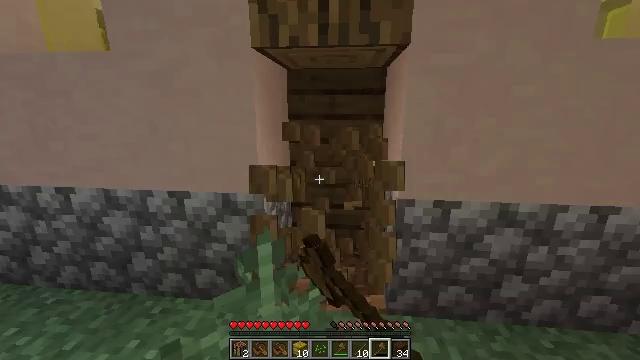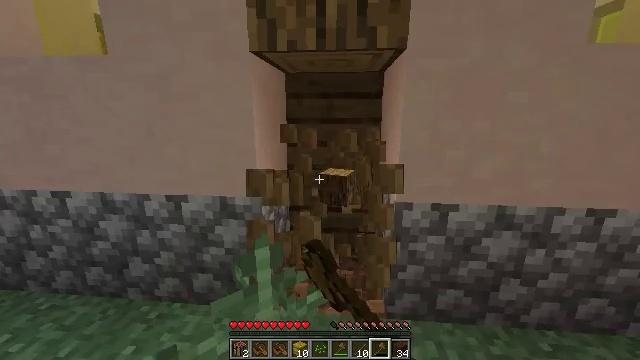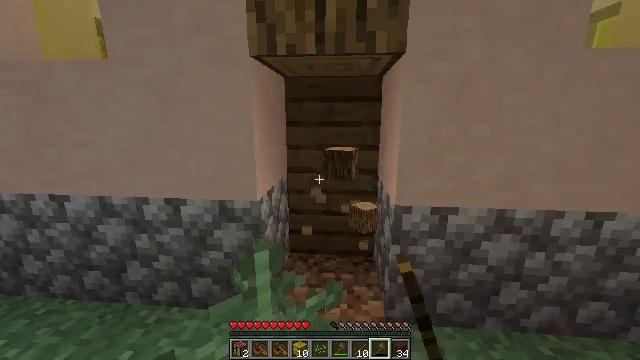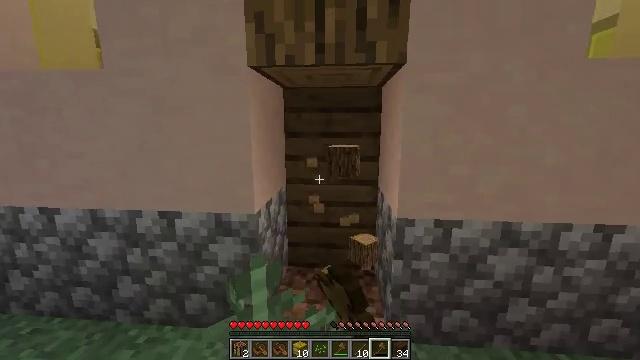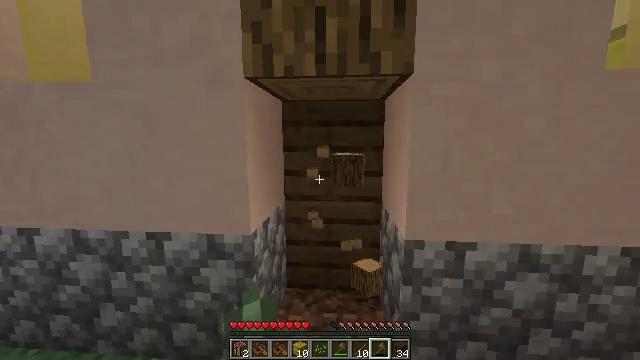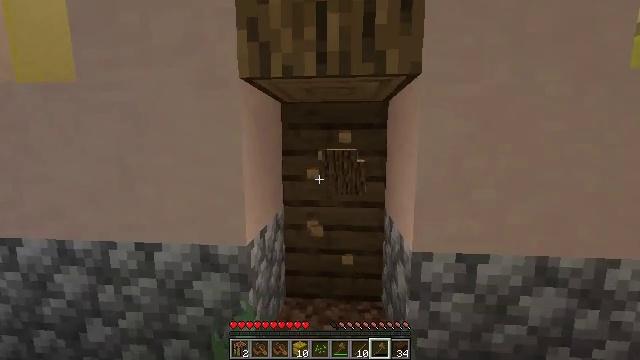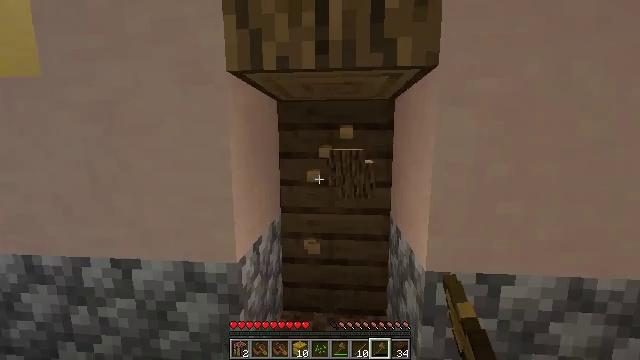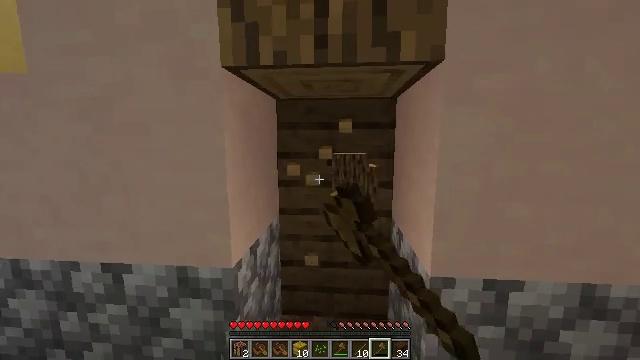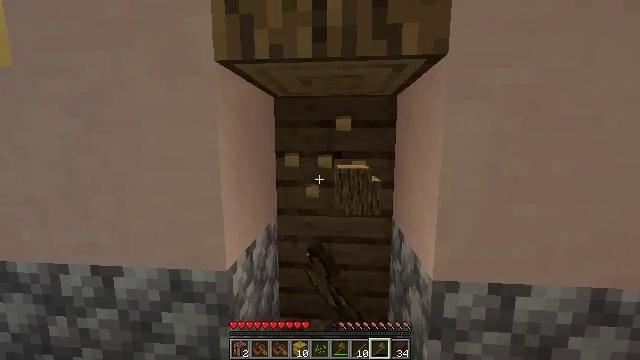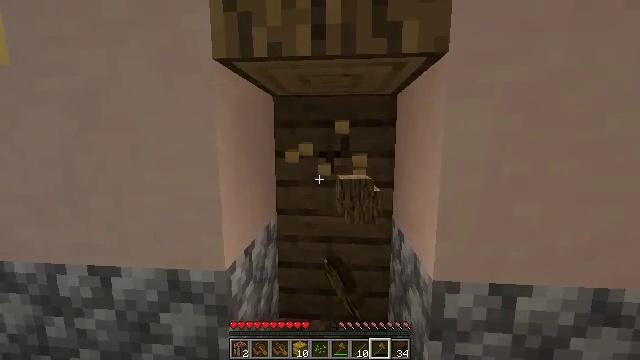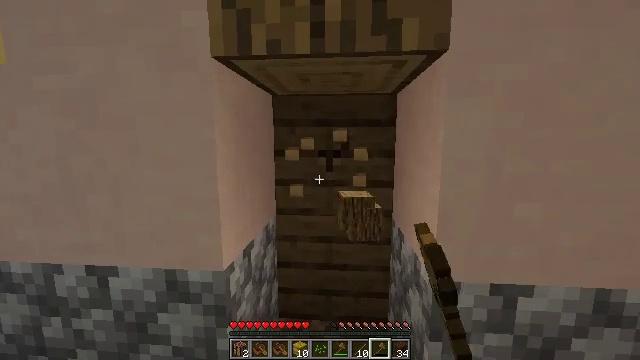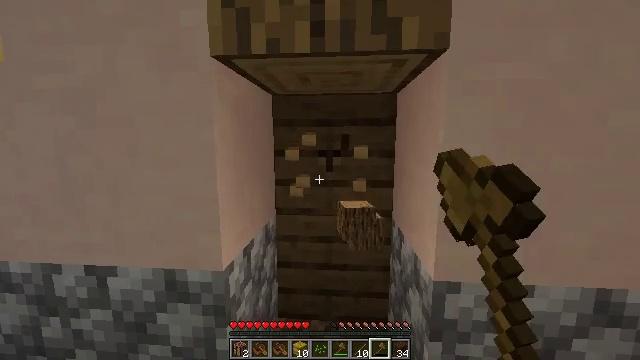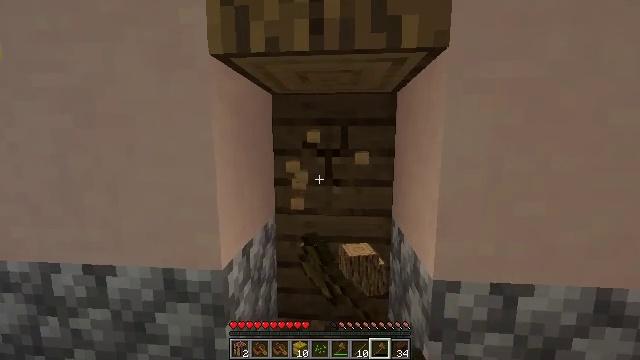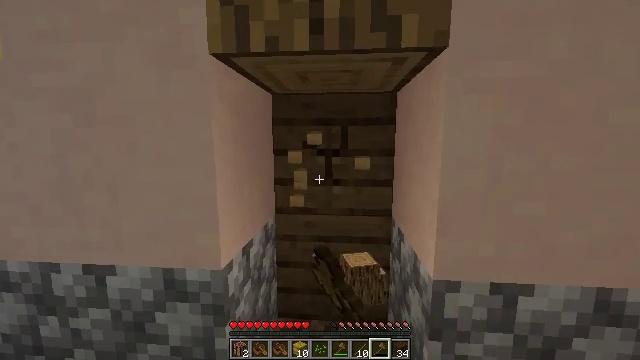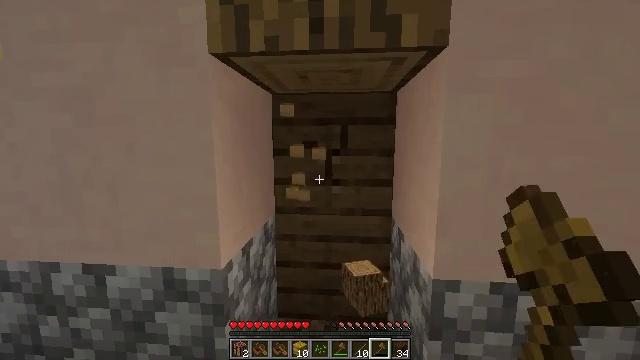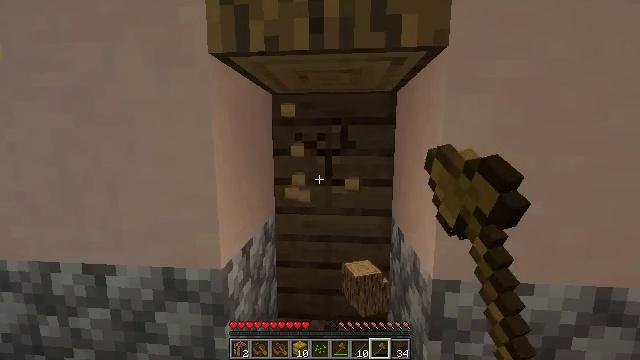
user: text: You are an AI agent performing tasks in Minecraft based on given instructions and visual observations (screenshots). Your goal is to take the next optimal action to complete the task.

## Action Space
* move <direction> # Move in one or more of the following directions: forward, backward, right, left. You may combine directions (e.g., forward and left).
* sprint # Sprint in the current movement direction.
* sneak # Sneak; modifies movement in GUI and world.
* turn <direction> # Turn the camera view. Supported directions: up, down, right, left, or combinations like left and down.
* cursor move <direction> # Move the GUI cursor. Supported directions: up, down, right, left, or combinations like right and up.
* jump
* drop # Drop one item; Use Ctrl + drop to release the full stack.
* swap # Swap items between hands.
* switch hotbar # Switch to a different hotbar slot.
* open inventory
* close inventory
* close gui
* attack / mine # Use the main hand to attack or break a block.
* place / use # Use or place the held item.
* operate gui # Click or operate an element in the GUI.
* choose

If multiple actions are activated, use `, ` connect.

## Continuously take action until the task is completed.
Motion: motion action
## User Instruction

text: Break the oak stairs.
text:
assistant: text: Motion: attack / mine
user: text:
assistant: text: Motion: attack / mine
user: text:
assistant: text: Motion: move forward, turn up, attack / mine
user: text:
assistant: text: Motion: move forward, turn up, attack / mine
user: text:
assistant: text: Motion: move forward, attack / mine
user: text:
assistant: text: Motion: attack / mine
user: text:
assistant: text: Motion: attack / mine
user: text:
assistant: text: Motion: attack / mine
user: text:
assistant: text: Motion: attack / mine
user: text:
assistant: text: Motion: attack / mine
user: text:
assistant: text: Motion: attack / mine
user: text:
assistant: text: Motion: attack / mine
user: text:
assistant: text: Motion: attack / mine
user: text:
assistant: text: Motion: attack / mine
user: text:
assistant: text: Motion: attack / mine
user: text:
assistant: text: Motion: attack / mine
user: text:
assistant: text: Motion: attack / mine
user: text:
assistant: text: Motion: attack / mine
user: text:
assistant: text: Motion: attack / mine
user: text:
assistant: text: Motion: attack / mine
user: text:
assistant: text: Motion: attack / mine
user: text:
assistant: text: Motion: attack / mine
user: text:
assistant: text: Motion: attack / mine
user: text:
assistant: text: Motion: attack / mine
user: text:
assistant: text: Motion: attack / mine
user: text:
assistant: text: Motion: turn down, attack / mine
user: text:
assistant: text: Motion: attack / mine
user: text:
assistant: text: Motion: attack / mine
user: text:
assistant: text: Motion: attack / mine
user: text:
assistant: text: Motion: attack / mine